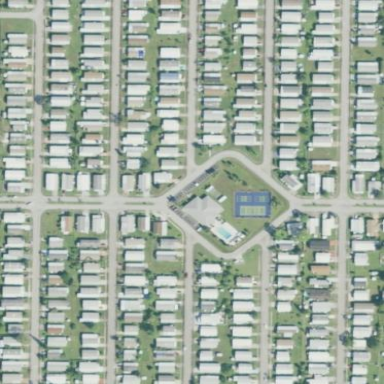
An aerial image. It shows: Residential area known as trailer park.